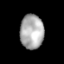
Tissue: lung
Cell type: Epithelial cells
Senescence score: 0.1569
Nuclear area (px): 793
Mean DAPI intensity: 173.097